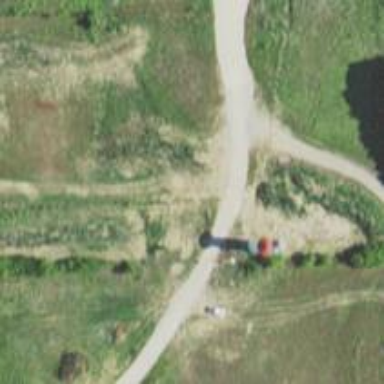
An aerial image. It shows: Silo.